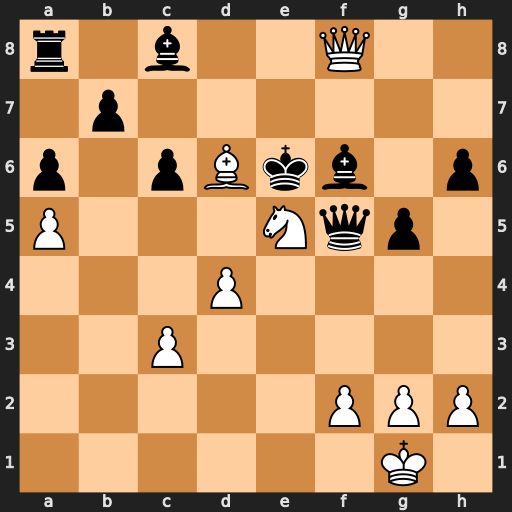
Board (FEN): r1b2Q2/1p6/p1pBkb1p/P3Nqp1/3P4/2P5/5PPP/6K1
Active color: w
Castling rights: -
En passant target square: -
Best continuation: Qf7+ Kxd6 Nc4#